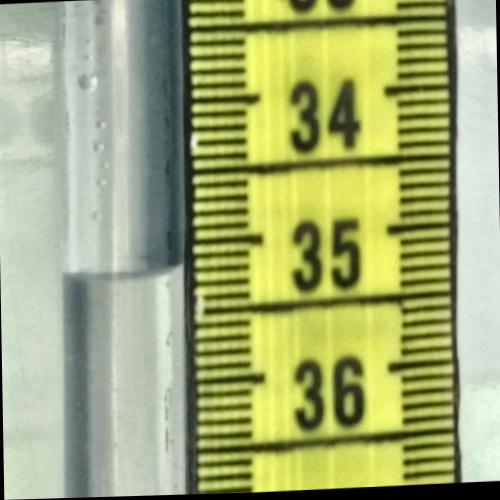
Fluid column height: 35.2 cm